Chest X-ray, PA view. Patient: 58 years old, sex M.
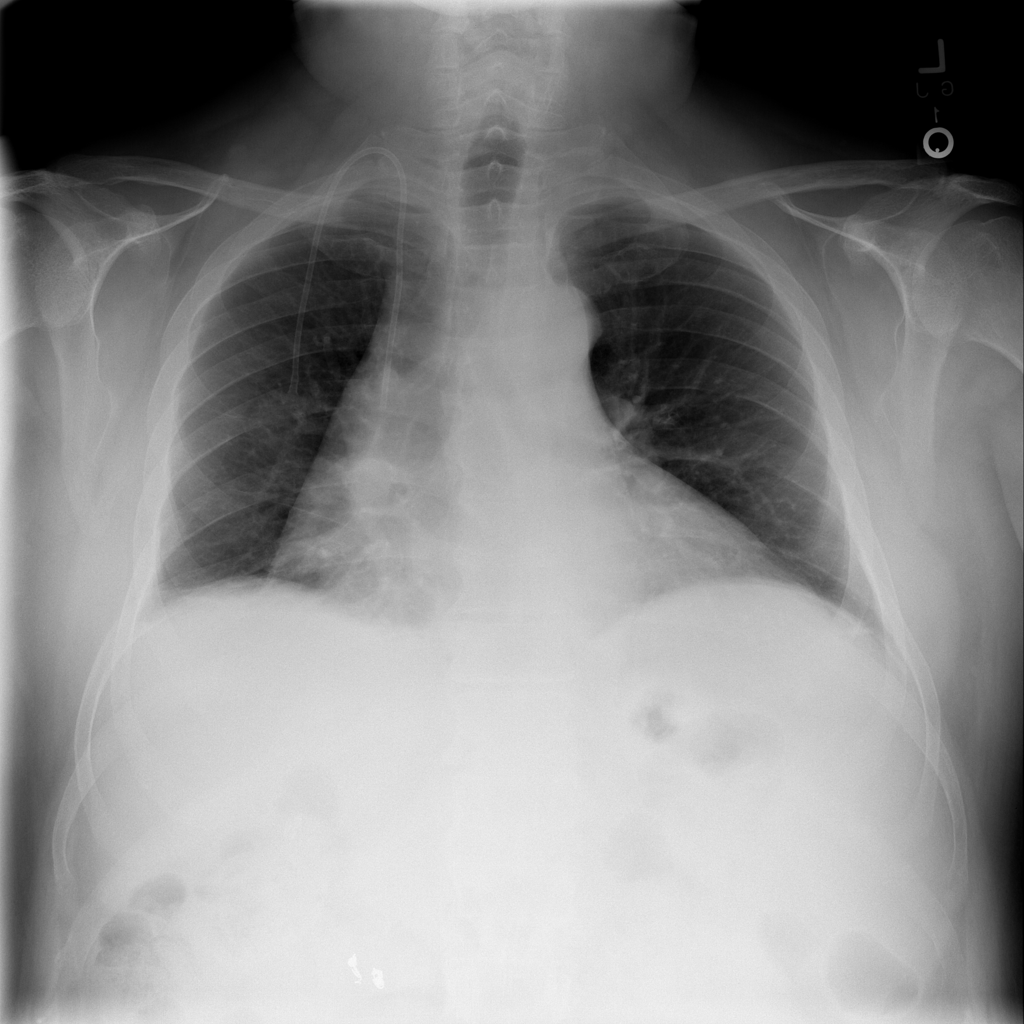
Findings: Effusion